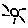
Label: sun